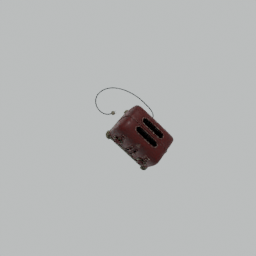
Label: appliances